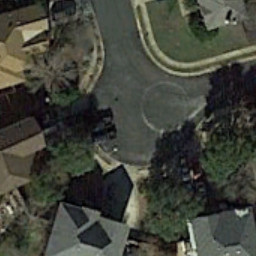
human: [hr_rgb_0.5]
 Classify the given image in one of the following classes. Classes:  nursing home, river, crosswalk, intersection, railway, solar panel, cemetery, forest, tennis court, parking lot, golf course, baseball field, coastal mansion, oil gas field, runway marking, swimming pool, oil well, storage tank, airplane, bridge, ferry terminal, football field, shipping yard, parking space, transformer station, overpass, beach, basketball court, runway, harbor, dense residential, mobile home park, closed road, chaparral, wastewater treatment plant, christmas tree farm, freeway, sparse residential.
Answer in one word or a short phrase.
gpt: closed road